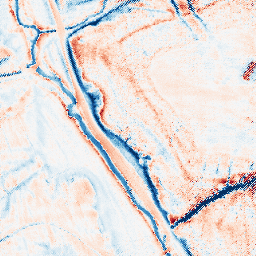
Category: edge_preserving
Decomposition family: anisotropic_diffusion
Decomposition parameters: iterations: 50
kappa: 50
gamma: 0.2
Upsampling method: regularized
Upsampling parameters: scale: 4
lambda_reg: 0.1
Upsampling scale: 4